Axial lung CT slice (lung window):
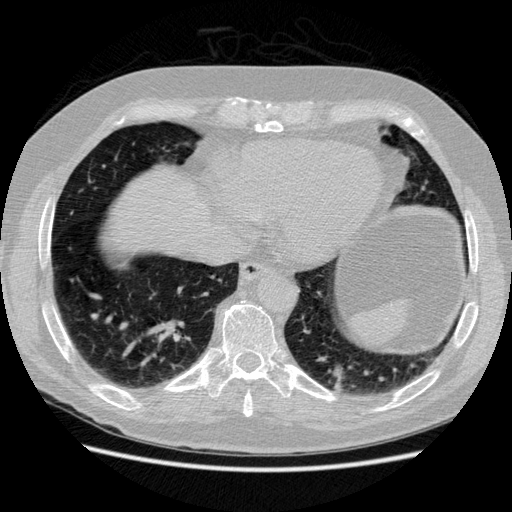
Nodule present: no